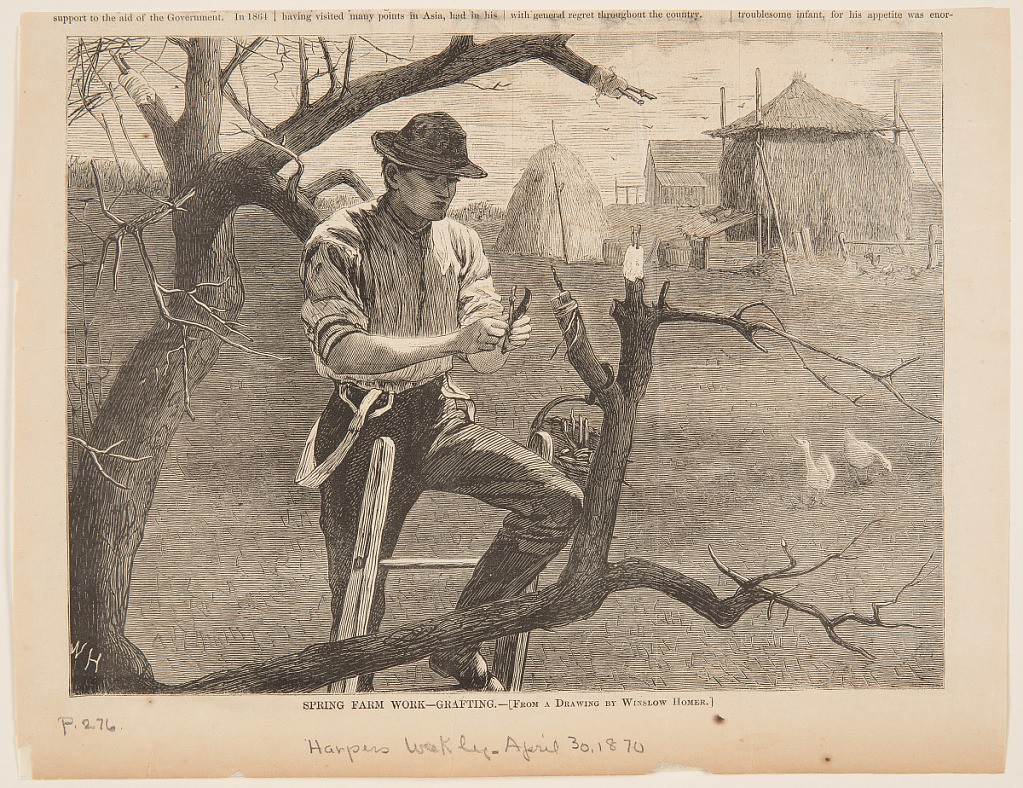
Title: Spring Farm Work – Grafting
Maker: Winslow Homer, American, 1836–1910
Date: April 30, 1870
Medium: Wood engraving in black ink on paper
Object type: Print
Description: View of a man on a ladder pruning a tree. Lower half of the page.